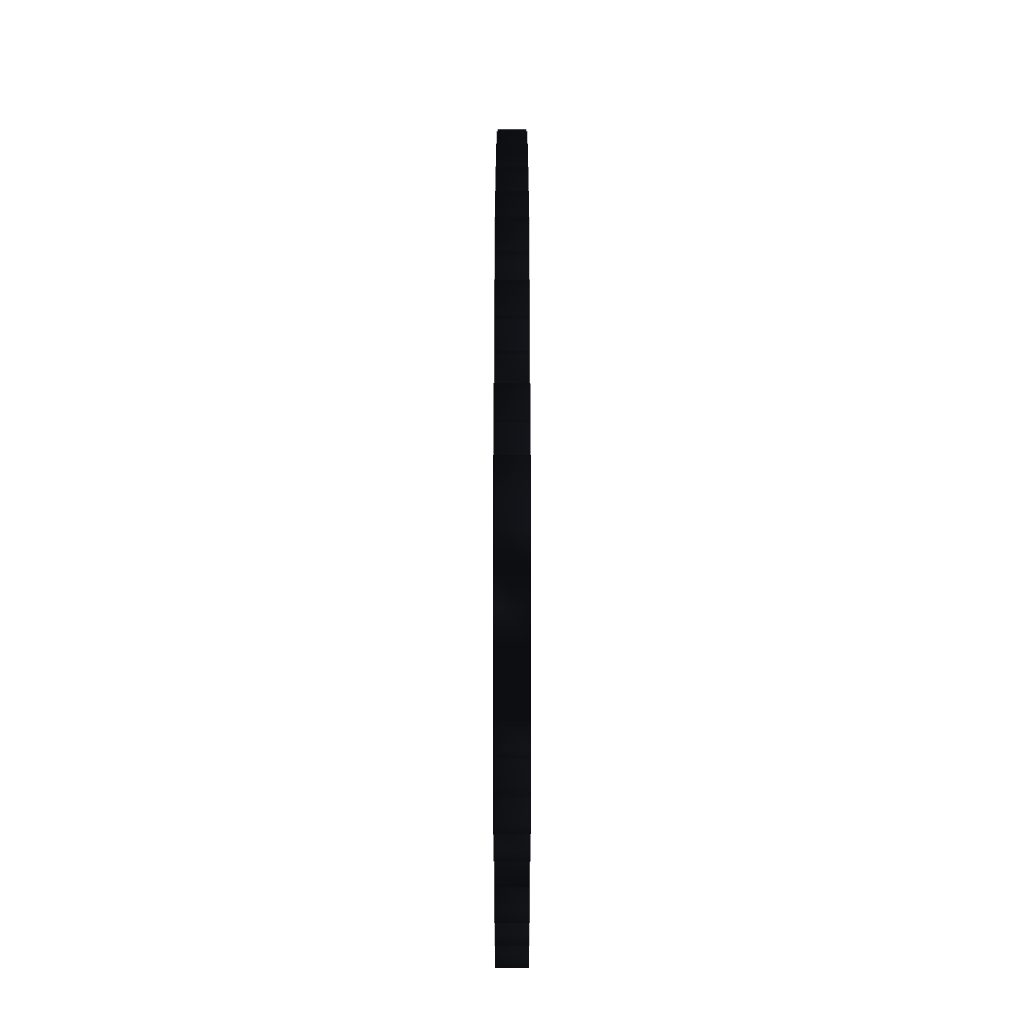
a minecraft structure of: Metroid